Question: I came across this pattern online but it's an image and I'd like to avoid using images as decoration as much as possible.
Any ideas on how to recreate this pattern? (excluding the background texture behind it)

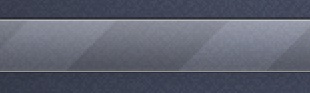
Answer: Without cross-browsering, but here's the gist of it:
'''
background-color: gray; /* Fallback */
background-image: repeating-linear-gradient(45deg, transparent, transparent 35px, rgba(255,255,255,.5) 35px, rgba(255,255,255,.5) 70px);
'''
Taken from <URL>. Tweak as needed.